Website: lowes
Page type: customer-info-address
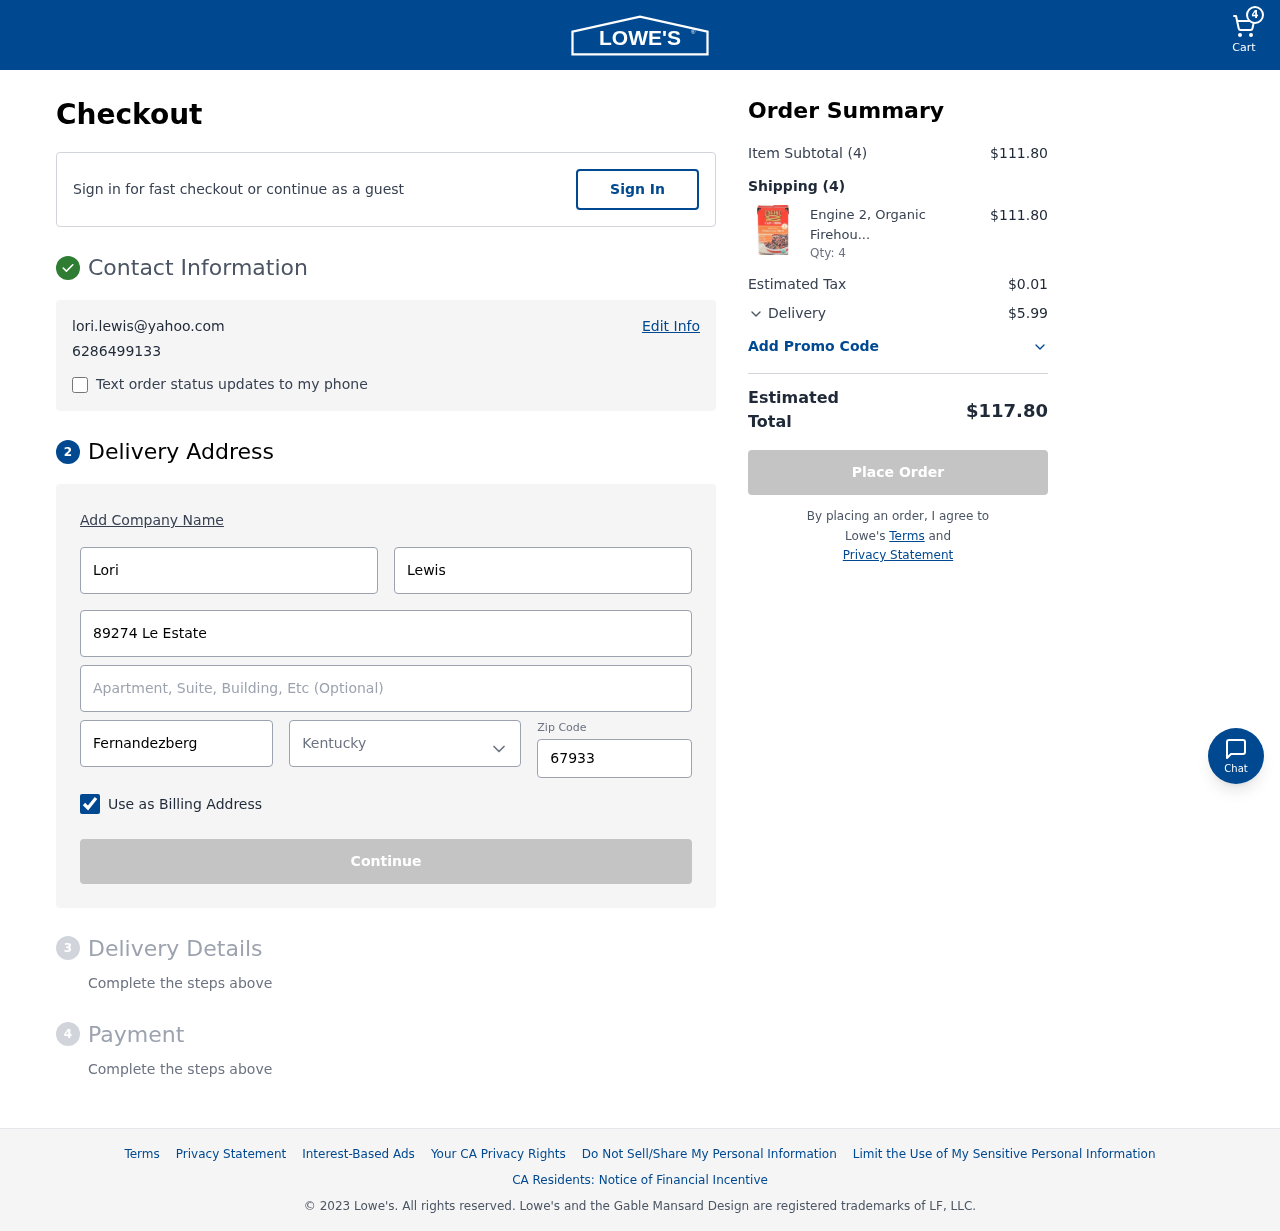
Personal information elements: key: PII_CITY
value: Fernandezberg
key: PII_EMAIL
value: lori.lewis@yahoo.com
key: PII_FIRSTNAME
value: Lori
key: PII_LASTNAME
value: Lewis
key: PII_PHONE
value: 6286499133
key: PII_POSTCODE
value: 67933
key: PII_STATE
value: Kentucky
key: PII_STREET
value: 89274 Le Estate
Product elements: key: PRODUCT1_NAME
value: Engine 2, Organic Firehouse Chili, 17 oz
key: PRODUCT1_QUANTITY
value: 4
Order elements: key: ORDER_NUM_ITEMS
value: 4
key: ORDER_SUBTOTAL
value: $111.80
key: ORDER_NUM_ITEMS2
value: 4
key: ORDER_SUBTOTAL2
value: $111.80
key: ORDER_TAX
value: $0.01
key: ORDER_SHIPPING_COST
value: $5.99
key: ORDER_TOTAL
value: $117.80